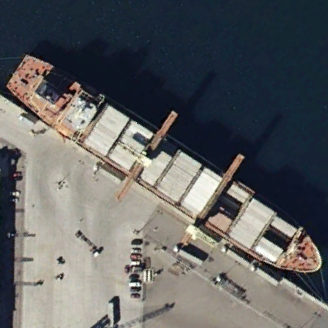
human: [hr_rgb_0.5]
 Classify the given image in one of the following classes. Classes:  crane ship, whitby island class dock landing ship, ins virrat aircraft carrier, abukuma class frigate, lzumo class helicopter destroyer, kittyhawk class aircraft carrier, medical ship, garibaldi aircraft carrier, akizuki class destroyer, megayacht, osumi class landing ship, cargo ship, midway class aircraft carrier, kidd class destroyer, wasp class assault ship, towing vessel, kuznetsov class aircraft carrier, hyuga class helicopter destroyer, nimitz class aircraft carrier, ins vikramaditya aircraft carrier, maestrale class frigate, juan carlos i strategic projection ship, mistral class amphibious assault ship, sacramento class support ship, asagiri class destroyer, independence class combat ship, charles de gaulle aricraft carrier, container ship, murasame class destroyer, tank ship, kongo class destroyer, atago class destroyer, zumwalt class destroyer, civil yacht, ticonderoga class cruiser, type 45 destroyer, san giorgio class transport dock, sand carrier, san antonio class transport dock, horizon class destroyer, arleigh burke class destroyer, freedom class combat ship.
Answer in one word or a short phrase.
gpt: Cargo ship